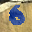
Label: 6